Interaction volume radius: 10 \u00c5
Interaction volume height: 30 \u00c5
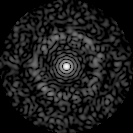
Disorder parameter: 0.8274